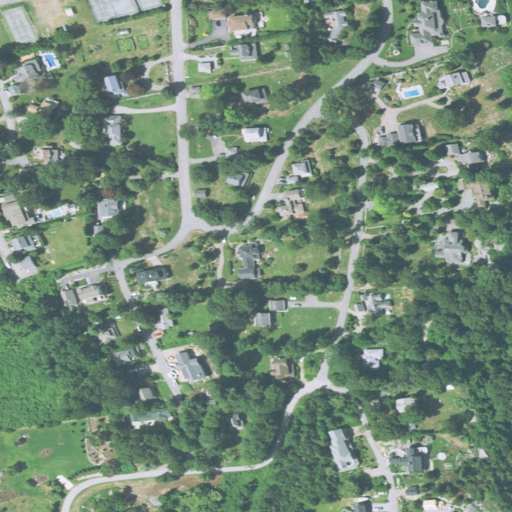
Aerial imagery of beach in Rhode Island named Plum Beach containing medium intensity development, low intensity development, open development, mixed forest, open water, high intensity development, shrub, and deciduous forest